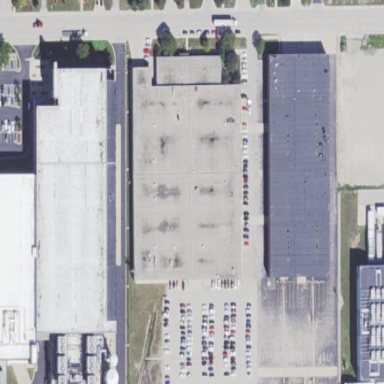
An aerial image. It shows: Warehouse.